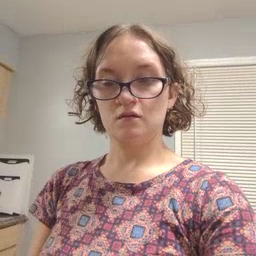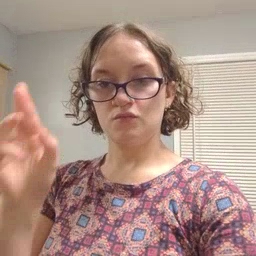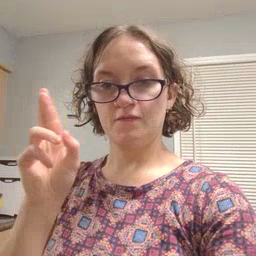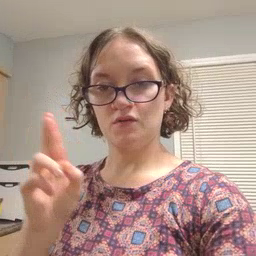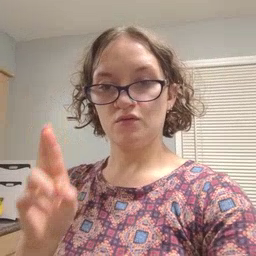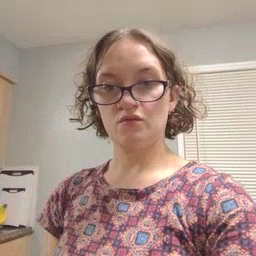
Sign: refrigerator